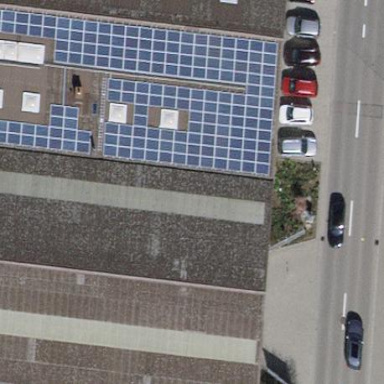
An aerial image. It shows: Solar power generator using photovoltaic method with solar photovoltaic panel types.